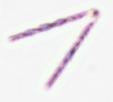
Label: Thalassionema